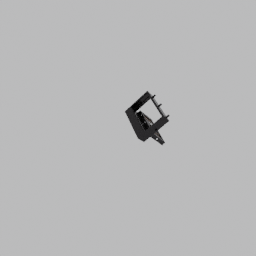
Label: architecture